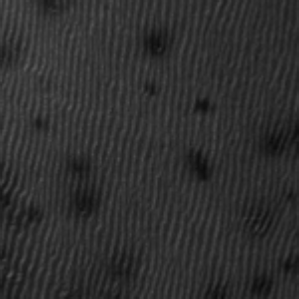
Label: frost